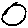
Label: circle